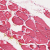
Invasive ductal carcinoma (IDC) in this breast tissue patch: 0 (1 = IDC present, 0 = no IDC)